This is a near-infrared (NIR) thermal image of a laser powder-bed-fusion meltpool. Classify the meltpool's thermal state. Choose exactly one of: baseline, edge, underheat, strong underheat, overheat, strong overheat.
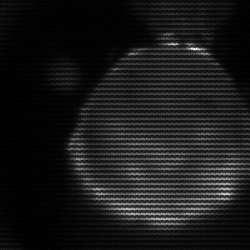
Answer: edge